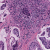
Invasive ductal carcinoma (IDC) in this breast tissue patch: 1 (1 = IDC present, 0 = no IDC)